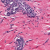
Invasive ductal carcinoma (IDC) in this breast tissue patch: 0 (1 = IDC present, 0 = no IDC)